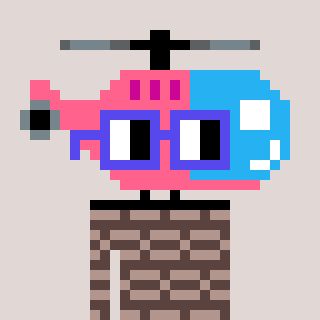
a pixel art character with square blue glasses, a helicopter-shaped head and a darkbrown-colored body on a warm background